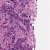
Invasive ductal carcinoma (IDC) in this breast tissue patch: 0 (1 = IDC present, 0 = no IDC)